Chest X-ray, PA view. Patient: 63 years old, sex F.
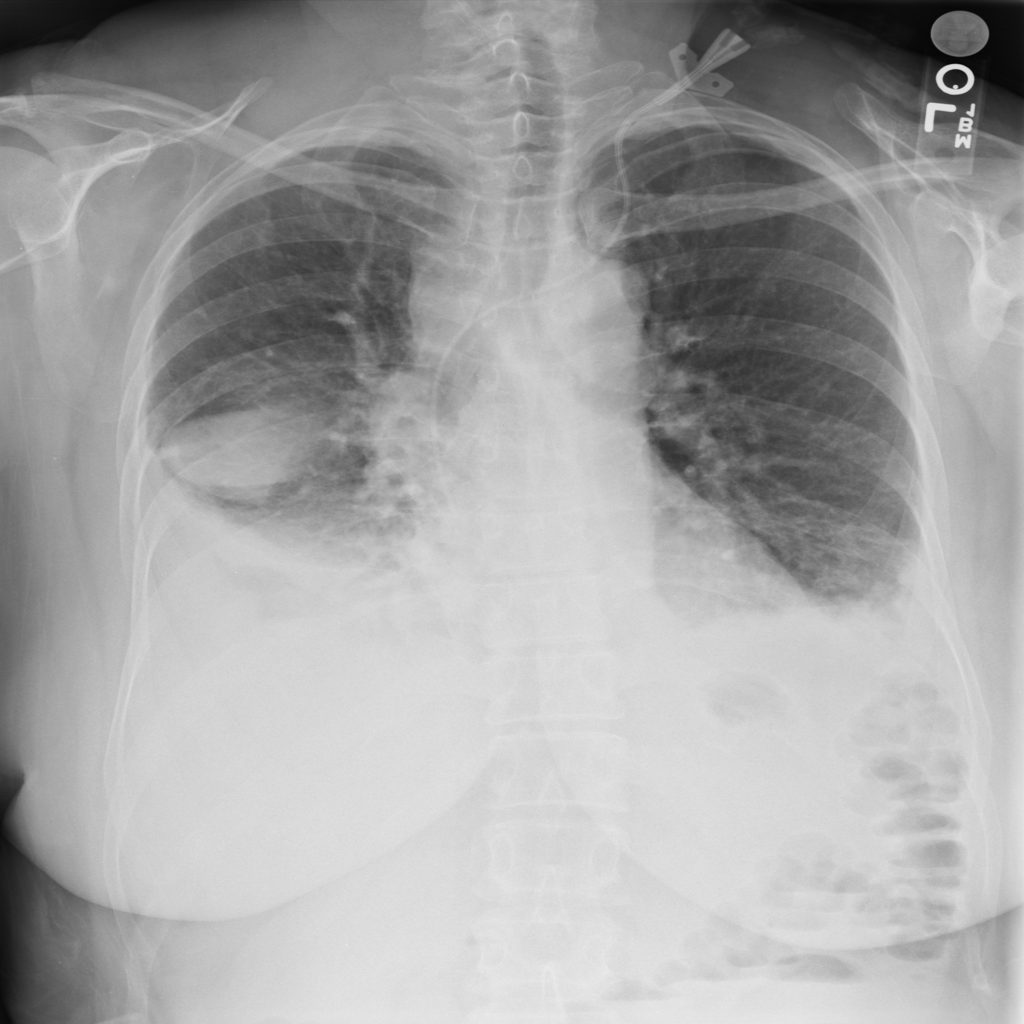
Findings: No Finding